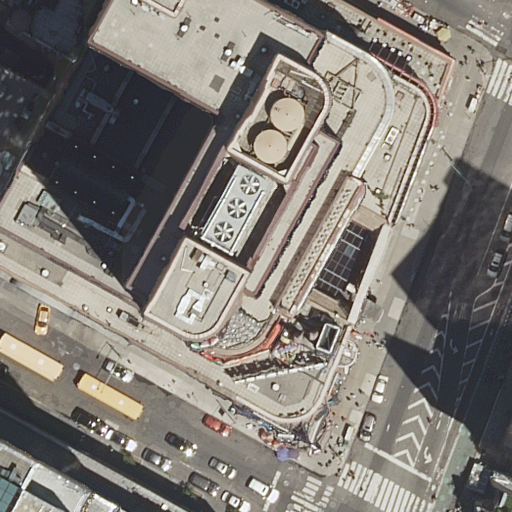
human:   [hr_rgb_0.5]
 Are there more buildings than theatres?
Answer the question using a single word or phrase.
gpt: yes

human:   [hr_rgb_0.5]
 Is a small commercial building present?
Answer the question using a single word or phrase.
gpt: yes

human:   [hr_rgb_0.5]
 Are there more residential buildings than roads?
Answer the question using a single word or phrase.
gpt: no

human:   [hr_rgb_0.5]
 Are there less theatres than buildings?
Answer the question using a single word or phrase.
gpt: yes

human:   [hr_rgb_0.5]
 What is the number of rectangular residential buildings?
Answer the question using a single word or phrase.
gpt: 2

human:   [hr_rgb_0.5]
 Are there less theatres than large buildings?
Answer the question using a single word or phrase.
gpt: yes

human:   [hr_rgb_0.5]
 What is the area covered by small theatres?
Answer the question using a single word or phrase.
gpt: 0m2

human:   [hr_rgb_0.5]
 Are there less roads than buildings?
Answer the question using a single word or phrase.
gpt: no

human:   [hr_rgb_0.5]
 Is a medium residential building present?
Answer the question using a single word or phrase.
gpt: yes

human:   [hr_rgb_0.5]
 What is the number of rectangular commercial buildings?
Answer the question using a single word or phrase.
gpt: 1

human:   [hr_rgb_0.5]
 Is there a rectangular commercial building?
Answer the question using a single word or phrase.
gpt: yes

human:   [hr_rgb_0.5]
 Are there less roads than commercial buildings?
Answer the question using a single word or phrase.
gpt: no

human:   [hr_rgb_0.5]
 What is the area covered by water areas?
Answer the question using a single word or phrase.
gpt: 0m2

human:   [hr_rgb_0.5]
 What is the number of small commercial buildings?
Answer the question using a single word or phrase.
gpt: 1

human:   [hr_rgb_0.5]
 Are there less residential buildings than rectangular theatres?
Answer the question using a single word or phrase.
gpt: no

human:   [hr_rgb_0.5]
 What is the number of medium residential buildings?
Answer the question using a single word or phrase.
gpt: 2

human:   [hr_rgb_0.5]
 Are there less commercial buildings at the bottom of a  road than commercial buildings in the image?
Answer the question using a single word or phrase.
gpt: no

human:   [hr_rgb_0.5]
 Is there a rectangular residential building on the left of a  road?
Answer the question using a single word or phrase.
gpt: yes

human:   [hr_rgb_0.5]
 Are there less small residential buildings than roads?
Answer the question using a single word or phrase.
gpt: yes

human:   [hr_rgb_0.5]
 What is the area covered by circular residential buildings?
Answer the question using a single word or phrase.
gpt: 0m2

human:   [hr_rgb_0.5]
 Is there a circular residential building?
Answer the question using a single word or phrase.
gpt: no

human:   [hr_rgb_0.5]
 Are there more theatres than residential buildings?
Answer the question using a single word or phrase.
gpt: no

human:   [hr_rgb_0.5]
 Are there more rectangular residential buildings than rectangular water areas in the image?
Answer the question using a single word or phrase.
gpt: yes

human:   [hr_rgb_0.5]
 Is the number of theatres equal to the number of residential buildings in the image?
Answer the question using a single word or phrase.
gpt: no

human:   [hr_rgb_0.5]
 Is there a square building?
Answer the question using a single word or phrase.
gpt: no

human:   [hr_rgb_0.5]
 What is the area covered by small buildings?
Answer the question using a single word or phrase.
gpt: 62m2

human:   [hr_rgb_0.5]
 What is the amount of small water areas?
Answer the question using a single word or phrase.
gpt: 0

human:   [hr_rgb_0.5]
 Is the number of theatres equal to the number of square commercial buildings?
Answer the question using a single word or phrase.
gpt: no

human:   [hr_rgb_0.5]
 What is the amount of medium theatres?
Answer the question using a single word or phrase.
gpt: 0

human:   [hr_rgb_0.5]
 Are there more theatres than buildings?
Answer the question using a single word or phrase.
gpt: no

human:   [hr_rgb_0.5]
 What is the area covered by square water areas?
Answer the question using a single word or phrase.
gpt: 0m2

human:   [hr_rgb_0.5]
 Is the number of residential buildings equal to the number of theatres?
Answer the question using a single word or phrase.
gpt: no

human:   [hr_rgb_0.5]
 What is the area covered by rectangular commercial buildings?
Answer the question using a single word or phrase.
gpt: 17m2

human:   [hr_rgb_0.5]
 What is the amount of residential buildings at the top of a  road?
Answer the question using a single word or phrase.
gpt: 3

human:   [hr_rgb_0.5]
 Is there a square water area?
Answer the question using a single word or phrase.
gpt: no

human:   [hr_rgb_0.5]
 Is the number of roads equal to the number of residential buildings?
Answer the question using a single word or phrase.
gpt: no